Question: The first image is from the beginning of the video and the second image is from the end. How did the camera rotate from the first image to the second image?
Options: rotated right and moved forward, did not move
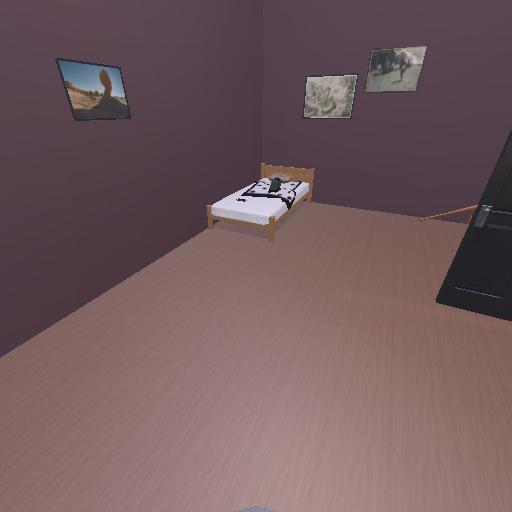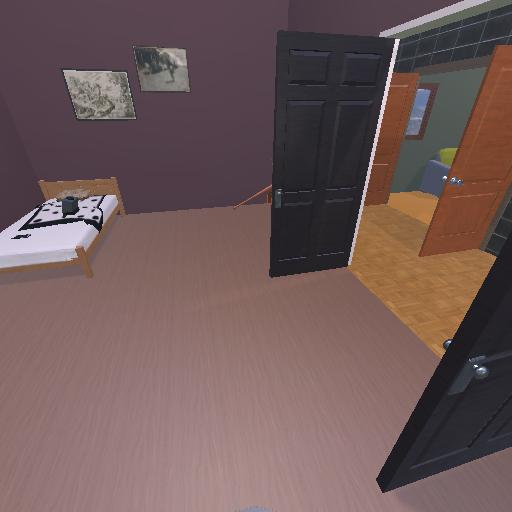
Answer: rotated right and moved forward